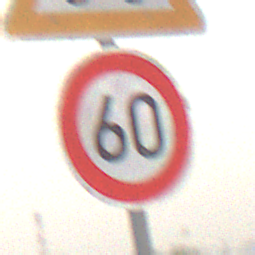
Verkehrszeichen: Geschwindigkeit60
Zusatzzeichen oben: RadverkehrRechts
Umgebung: Outdoor, Suburban
Tageszeit: MorningAfternoon
Wetter: Overcast
Licht: Natural
Jahreszeit: NotSpecified
Kontrast: LowContrast